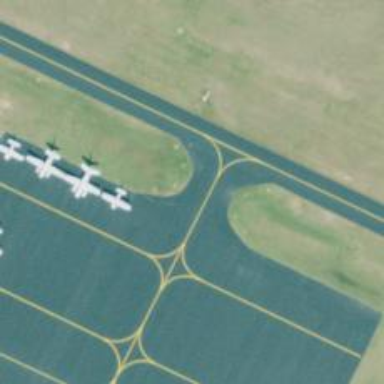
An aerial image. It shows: Image of taxiway at airport.